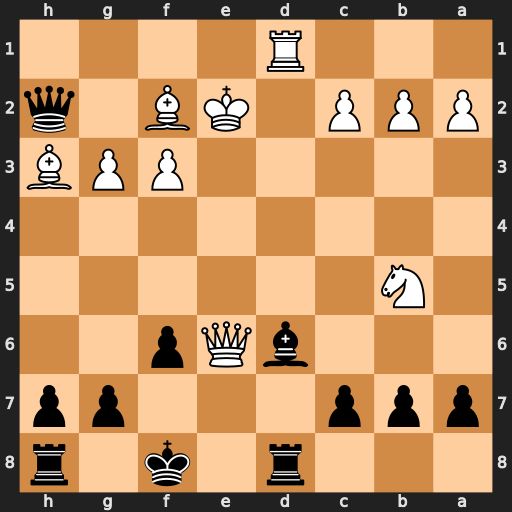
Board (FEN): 3r1k1r/ppp3pp/3bQp2/1N6/8/5PPB/PPP1KB1q/3R4
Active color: b
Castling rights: -
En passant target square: -
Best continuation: Re8 Qxe8+ Kxe8 Nxd6+ cxd6